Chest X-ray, AP view. Patient: 71 years old, sex M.
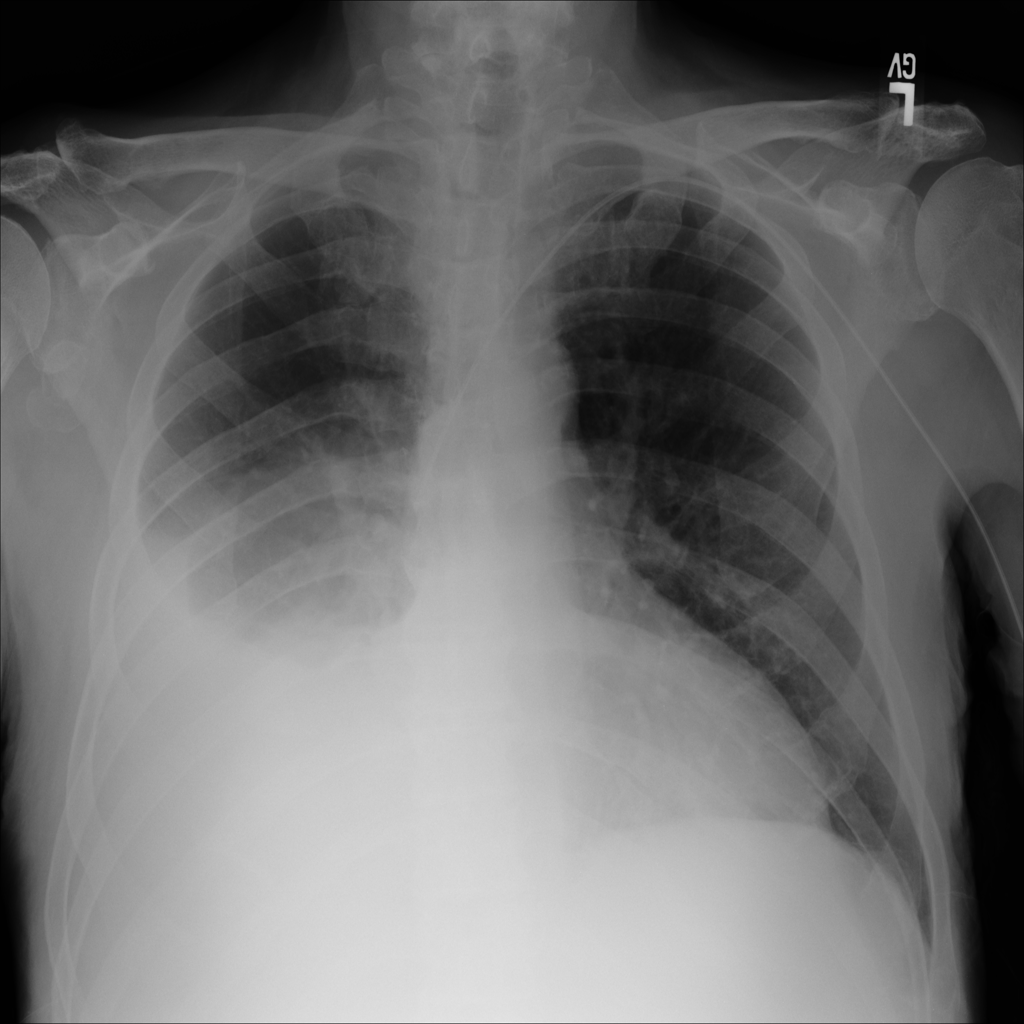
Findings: Atelectasis, Consolidation, Effusion